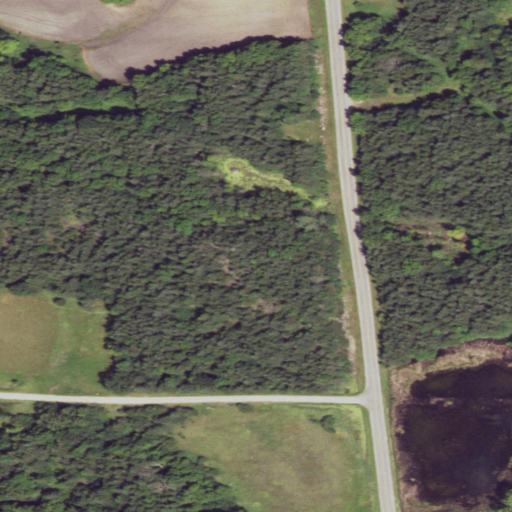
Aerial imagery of mountain in Minnesota named Middag Knutea containing deciduous forest, herbaceous wetlands, low intensity development, evergreen forest, cultivated crops, open development, open water, woody wetlands, medium intensity development, and pasture